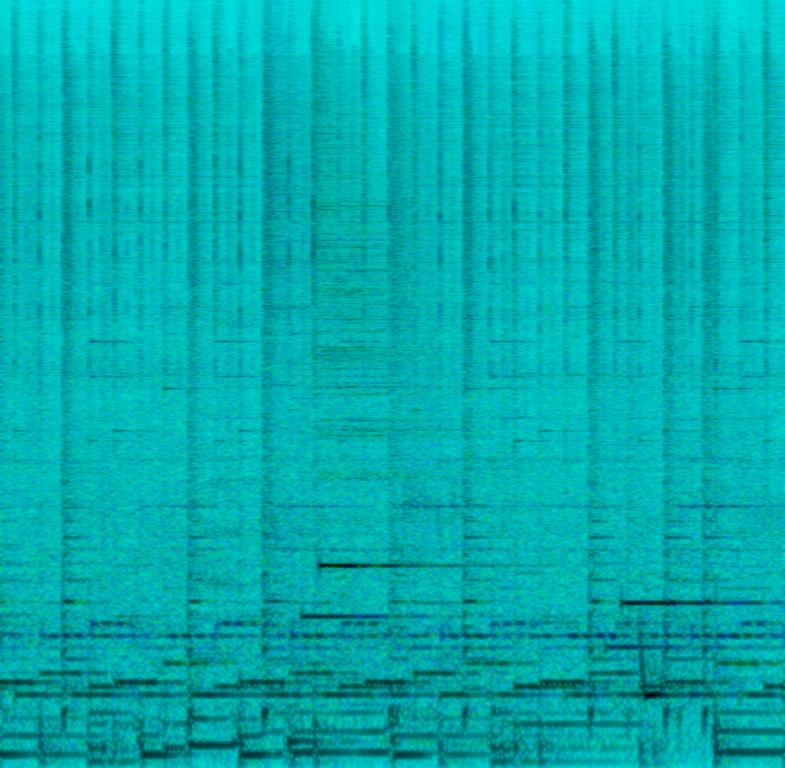
This song contains e-guitars playing short repeating melodies. An acoustic drum is playing a slow drum and bass like groove with 8th notes on the ride. An e-piano is playing single high pitched notes on top. In the strings a string/pad section is playing long notes/chords in the mid range. This song may be playing at home on a loud speaker.